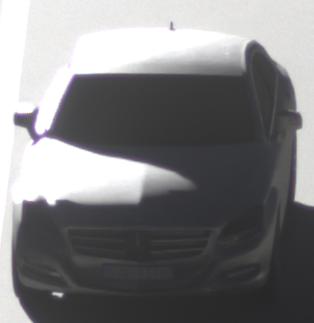
Make: Mercedes-Benz
Model: CLS Coupé 350
Detailed model: CLS-Class (218) Coupé
Model produced from: 2011/01
Model produced until: 2014/07
Doors: 4
Color: white
Road condition: dry road
Daytime: morning or afternoon
Contrast: high contrast